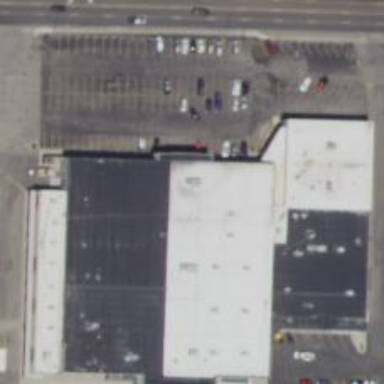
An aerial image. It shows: Swimming pool shop.